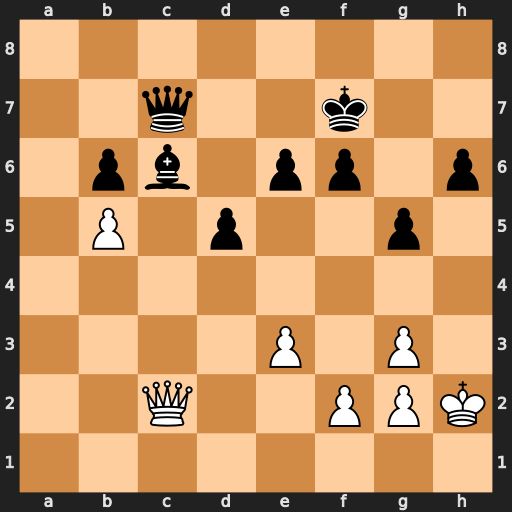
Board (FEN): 8/2q2k2/1pb1pp1p/1P1p2p1/8/4P1P1/2Q2PPK/8
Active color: w
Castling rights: -
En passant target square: -
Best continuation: Qh7+ Kf8 Qxc7